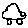
Label: car